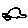
Label: car